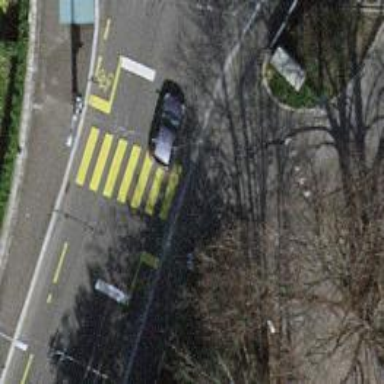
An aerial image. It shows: Uncontrolled zebra crossing with zebra markings.